Question: I am going through a peculiar problem. I have multiple EditText inside a RelativeLayout which is ultimately inside a ScrollView. My problem is that whenever I edit the second(or third and so on) EditText, it loses focus to the first EditText inside the ScrollView and this first EditText gets the keyboard input.
Here goes the xml layout:
'''
<?xml version="1.0" encoding="utf-8"?>
<ScrollView xmlns:android="http://schemas.android.com/apk/res/android"
android:layout_width="match_parent"
android:layout_height="match_parent" >
<RelativeLayout
android:id="@+id/parentLayout"
android:layout_width="match_parent"
android:layout_height="match_parent" >
<RelativeLayout
android:id="@+id/particularsLayout"
android:layout_width="match_parent"
android:layout_height="wrap_content"
android:layout_alignParentTop="true"
android:layout_alignParentLeft="true"
android:layout_marginTop="50dp"
android:layout_marginLeft="20dp"
android:layout_marginRight="20dp">
<TextView
android:id="@+id/particularsTextView"
android:layout_alignParentTop="true"
android:layout_alignParentLeft="true"
android:layout_width="wrap_content"
android:layout_height="wrap_content"
android:text="PARTICULARS"
android:textColor="@android:color/darker_gray"
android:textStyle="bold"
/>
<View
android:id="@+id/bar1"
android:layout_width="match_parent"
android:layout_height="1dp"
android:background="@android:color/darker_gray"
android:layout_below="@+id/particularsTextView"
/>
<RelativeLayout
android:id="@+id/particularsParentRelativeLayout"
android:layout_width="match_parent"
android:layout_height="wrap_content"
android:layout_below="@+id/bar1"
android:layout_marginTop="10dp"
>
<EditText
android:id="@+id/nameEditText"
android:layout_width="wrap_content"
android:layout_height="wrap_content"
android:layout_alignParentRight="true"
android:layout_marginTop="15dp"
android:layout_alignLeft="@+id/confirmPasswordEditText"
/>
<TextView
android:id="@+id/nameTextView"
android:layout_width="wrap_content"
android:layout_height="wrap_content"
android:text="NAME"
android:textColor="@android:color/darker_gray"
android:textStyle="bold"
android:layout_alignBottom="@+id/nameEditText"
android:layout_marginBottom="15dp"
android:textSize="12sp"
/>
<TextView
android:id="@+id/passwordTextView"
android:layout_width="wrap_content"
android:layout_height="wrap_content"
android:text="PASSWORD"
android:textColor="@android:color/darker_gray"
android:textStyle="bold"
android:layout_alignBottom="@+id/passwordEditText"
android:layout_marginBottom="15dp"
android:textSize="12sp"
/>
<EditText
android:id="@+id/passwordEditText"
android:layout_width="wrap_content"
android:layout_height="wrap_content"
android:layout_below="@+id/nameEditText"
android:layout_marginTop="10dp"
android:layout_toRightOf="@+id/passwordTextView"
android:layout_alignParentRight="true"
android:nextFocusUp="@+id/passwordEditText"
android:layout_alignLeft="@+id/confirmPasswordEditText"
/>
<TextView
android:id="@+id/confirmPasswordTextView"
android:layout_width="wrap_content"
android:layout_height="wrap_content"
android:text="CONFIRM PASSWORD"
android:textColor="@android:color/darker_gray"
android:textStyle="bold"
android:layout_alignBottom="@+id/confirmPasswordEditText"
android:layout_marginBottom="15dp"
android:textSize="12sp"
/>
<EditText
android:id="@+id/confirmPasswordEditText"
android:layout_width="wrap_content"
android:layout_height="wrap_content"
android:layout_below="@+id/passwordEditText"
android:layout_marginTop="10dp"
android:layout_toRightOf="@+id/confirmPasswordTextView"
android:layout_alignParentRight="true"
android:layout_marginLeft="5dp"
/>
<TextView
android:id="@+id/birthdayTextView"
android:layout_width="wrap_content"
android:layout_height="wrap_content"
android:text="BIRTHDAY"
android:textColor="@android:color/darker_gray"
android:textStyle="bold"
android:layout_alignBottom="@+id/birthdayEditText"
android:layout_marginBottom="15dp"
android:textSize="12sp"
/>
<EditText
android:id="@+id/birthdayEditText"
android:layout_width="wrap_content"
android:layout_height="wrap_content"
android:layout_below="@+id/confirmPasswordEditText"
android:layout_marginTop="10dp"
android:layout_toRightOf="@+id/birthdayTextView"
android:layout_alignParentRight="true"
android:layout_alignLeft="@+id/confirmPasswordEditText"
/>
<TextView
android:id="@+id/genderTextView"
android:layout_width="wrap_content"
android:layout_height="wrap_content"
android:text="GENDER"
android:textColor="@android:color/darker_gray"
android:textStyle="bold"
android:layout_marginTop="18dp"
android:layout_below="@+id/birthdayTextView"
android:textSize="12sp"
/>
<TextView
android:id="@+id/contactDetailsTextView"
android:layout_width="wrap_content"
android:layout_height="wrap_content"
android:layout_below="@+id/genderTextView"
android:text="CONTACT DETAILS"
android:textColor="@android:color/darker_gray"
android:textStyle="bold"
android:layout_marginTop="50dp"
/>
<View
android:id="@+id/bar2"
android:layout_width="match_parent"
android:layout_height="1dp"
android:background="@android:color/darker_gray"
android:layout_below="@+id/contactDetailsTextView"
/>
<TextView
android:id="@+id/contactNoTextView"
android:layout_width="wrap_content"
android:layout_height="wrap_content"
android:layout_alignBottom="@+id/contactNoEditText"
android:layout_marginBottom="15dp"
android:text="CONTACT NO."
android:textSize="12sp"
android:textColor="@android:color/darker_gray"
android:textStyle="bold"
/>
<EditText
android:id="@+id/contactNoEditText"
android:layout_width="wrap_content"
android:layout_height="wrap_content"
android:layout_below="@+id/bar2"
android:layout_marginTop="15dp"
android:layout_alignParentRight="true"
android:layout_alignLeft="@+id/confirmPasswordEditText"
/>
<TextView
android:id="@+id/emailAddressTextView"
android:layout_width="wrap_content"
android:layout_height="wrap_content"
android:text="EMAIL AD."
android:textColor="@android:color/darker_gray"
android:textStyle="bold"
android:layout_alignBottom="@+id/emailAddressEditText"
android:layout_marginBottom="15dp"
android:textSize="12sp"
/>
<EditText
android:id="@+id/emailAddressEditText"
android:layout_width="wrap_content"
android:layout_height="wrap_content"
android:layout_below="@+id/contactNoEditText"
android:layout_marginTop="10dp"
android:layout_alignParentRight="true"
android:layout_alignLeft="@+id/confirmPasswordEditText"
/>
<EditText
android:id="@+id/emailAddressEditText2"
android:layout_width="wrap_content"
android:layout_height="wrap_content"
android:layout_below="@+id/emailAddressTextView"
android:layout_marginTop="10dp"
android:layout_alignParentRight="true"
android:layout_alignLeft="@+id/confirmPasswordEditText"
/>
<TextView
android:id="@+id/countryTextView"
android:layout_width="wrap_content"
android:layout_height="wrap_content"
android:text="COUNTRY"
android:textColor="@android:color/darker_gray"
android:textStyle="bold"
android:layout_below="@+id/emailAddressEditText2"
android:layout_marginTop="18dp"
android:textSize="12sp"
/>
<CheckBox
android:id="@+id/termsCheckbox"
android:layout_width="wrap_content"
android:layout_height="wrap_content"
android:layout_below="@+id/countryTextView" />
<TextView
android:id="@+id/termsTextView"
android:layout_width="wrap_content"
android:layout_height="wrap_content"
android:layout_toRightOf="@+id/termsCheckbox"
android:layout_alignBottom="@+id/termsCheckbox"
android:text="I AGREE TO THE TERMS AND CONDITIONS STATED"
android:textColor="@android:color/darker_gray"
android:layout_alignBaseline="@+id/termsCheckbox"
/>
<Button
android:id="@+id/signupButton"
android:layout_width="wrap_content"
android:layout_height="wrap_content"
android:layout_below="@+id/termsTextView"
android:layout_alignParentBottom="true"
android:layout_centerHorizontal="true"
android:background="@drawable/signup"
android:layout_marginTop="30dp"
android:layout_marginBottom="30dp"
/>
</RelativeLayout>
</RelativeLayout>
</RelativeLayout>
</ScrollView>
'''
How to resolve this issue ?
I have attached a screenshot of my problem. I have entered "h" in the passwordEditText but nameEditText gets the value.

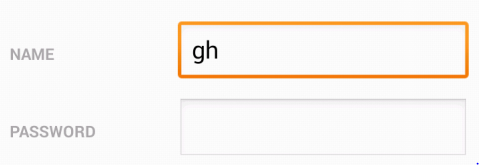
Answer: '''
mTabHost.addOnAttachStateChangeListener(new OnAttachStateChangeListener() {
@Override
public void onViewDetachedFromWindow(View v) {}
@Override
public void onViewAttachedToWindow(View v) {
mTabHost.getViewTreeObserver().removeOnTouchModeChangeListener(mTabHost);
}
});
'''
Add this code in MainActivity.Java @setTabs() function after
'''
mTabHost.setup(this, getSupportFragmentManager(), android.R.id.tabcontent);
'''
this line.
Best of luck.